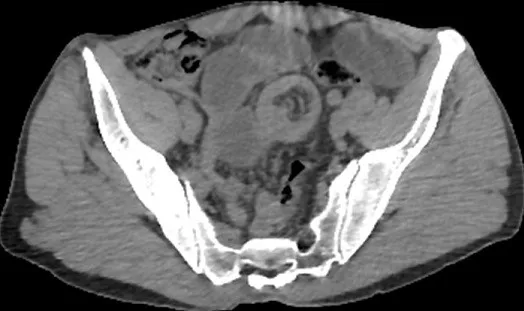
Abdominal non-enhanced helical CT. Transverse axial scan showing the tortuous intestine and its mesentery in the middle low abdomen with a ring-shaped appearance the target sign of the intestinal intussusception.
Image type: radiology (ct)